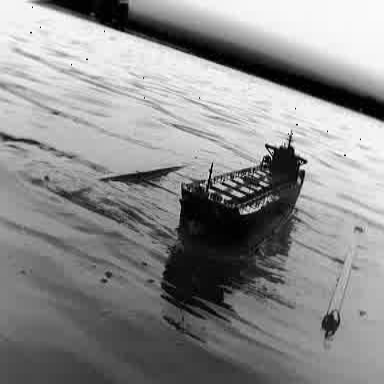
There is a liner in the infrared image.